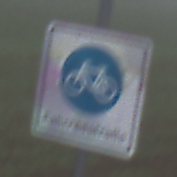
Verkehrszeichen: BeginnFahrradstrasse
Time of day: MorningAfternoon
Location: Outdoor (RoadRail)
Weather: Overcast
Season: NotSpecified
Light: Natural